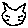
Label: cat